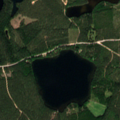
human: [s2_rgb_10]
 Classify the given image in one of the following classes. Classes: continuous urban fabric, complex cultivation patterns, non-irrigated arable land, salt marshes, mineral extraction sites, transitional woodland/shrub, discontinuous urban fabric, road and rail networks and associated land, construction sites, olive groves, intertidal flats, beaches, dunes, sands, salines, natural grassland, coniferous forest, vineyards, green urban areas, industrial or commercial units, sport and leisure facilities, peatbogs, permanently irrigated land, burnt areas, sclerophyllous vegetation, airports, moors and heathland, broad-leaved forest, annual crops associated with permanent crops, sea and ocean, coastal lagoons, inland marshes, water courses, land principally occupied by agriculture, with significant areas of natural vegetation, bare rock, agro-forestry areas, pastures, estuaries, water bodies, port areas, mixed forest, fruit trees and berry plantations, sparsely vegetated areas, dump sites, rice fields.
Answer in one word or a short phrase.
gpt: coniferous forest, water bodies